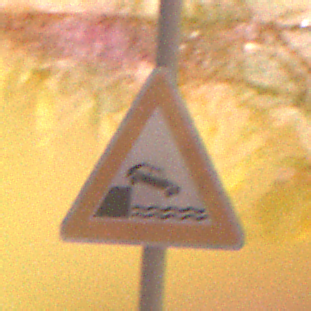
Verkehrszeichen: Ufer
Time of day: Night
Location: Outdoor (Nature)
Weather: Clear
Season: NotSpecified
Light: Natural